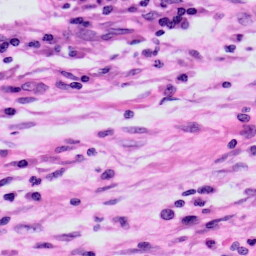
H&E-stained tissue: Skin